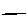
Label: line